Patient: sex M, age 59
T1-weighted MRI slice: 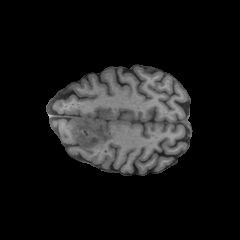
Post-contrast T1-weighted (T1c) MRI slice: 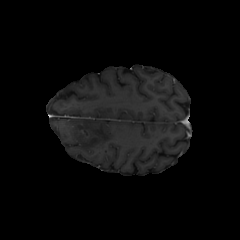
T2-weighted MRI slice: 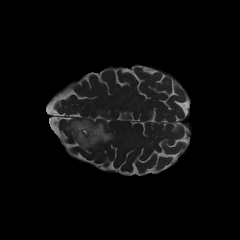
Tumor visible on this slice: yes
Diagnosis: Oligodendroglioma, IDH-mutant, 1p/19q-codeleted
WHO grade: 3